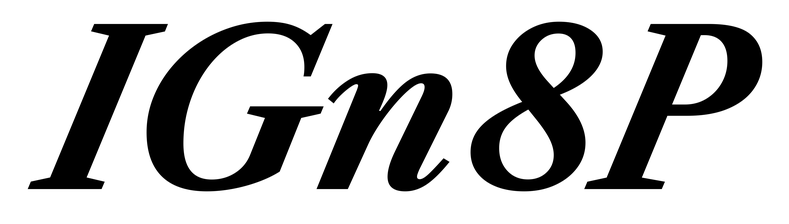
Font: LibreCaslonText-Italic_Bold_Italic